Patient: sex F, age 41
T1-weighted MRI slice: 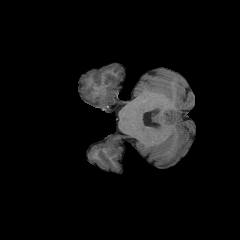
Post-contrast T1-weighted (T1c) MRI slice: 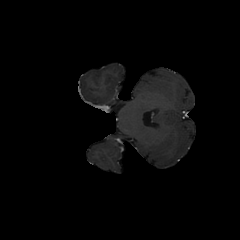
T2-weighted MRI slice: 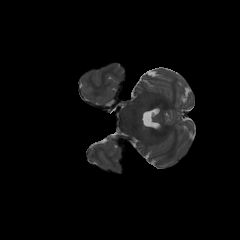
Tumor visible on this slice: no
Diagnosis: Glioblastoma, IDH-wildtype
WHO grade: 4